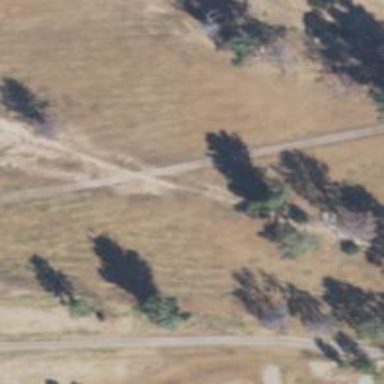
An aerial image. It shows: Golf cartpath that is also road path.